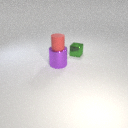
small green metal cube behind large purple metal cylinder